Question: Here is a blue print of what I am to do:

As you can see, I want to move the two texts to the center of there input box.
HTML:
'''
<p id="win">On win:</p>
<p id="lose">On lose:</p>
<input class="default" id="onwin" placeholder="%" value="0" autocomplete="off"/>
<input class="default" id="onlose" placeholder="%" value="0" autocomplete="off"/>
'''
I tried to do this with no luck:
'''
<p style="text-align: center;" id="win">On win:</p>
<p style="text-align: center;float: left;" id="lose">On lose:</p>
<input class="default" id="onwin" placeholder="%" value="0" autocomplete="off"/>
<input class="default" id="onlose" placeholder="%" value="0" autocomplete="off"/>
'''
<URL>
CSS for input:
'''
input[class="default"] {
width: 30%;
padding: 12px 20px;
margin : 0 auto;
box-sizing: border-box;
border: 1px solid #555;
text-align: center;
background-color: white;
display: inline-block;
}
'''
How can I do this properly?
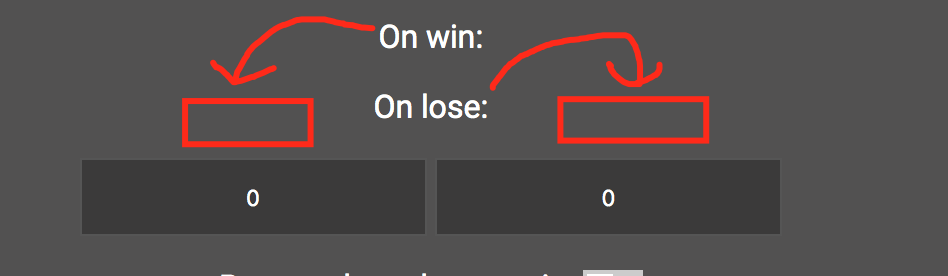
Answer: Using 'float's and 'text-align' you can achieve it:
'''
body {text-align: center;}
#win, #lose {width: 50%; float: left; text-align: center;}
#lose {float: right;}
.default {display: inline-block; width: 45%; padding: 3px;}
'''
'''
<p id="win">On win:</p>
<p id="lose">On lose:</p>
<input class="default" id="onwin" placeholder="%" value="0" autocomplete="off"/>
<input class="default" id="onlose" placeholder="%" value="0" autocomplete="off"/>
'''
<URL>